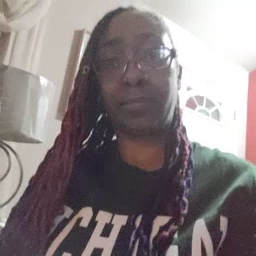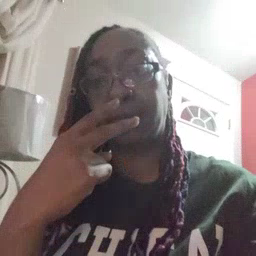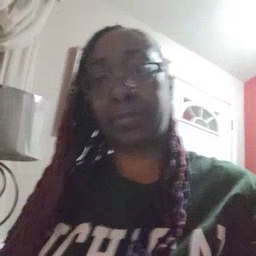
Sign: see